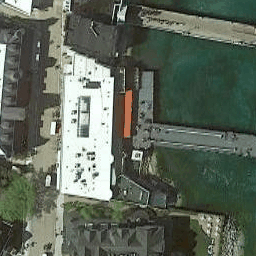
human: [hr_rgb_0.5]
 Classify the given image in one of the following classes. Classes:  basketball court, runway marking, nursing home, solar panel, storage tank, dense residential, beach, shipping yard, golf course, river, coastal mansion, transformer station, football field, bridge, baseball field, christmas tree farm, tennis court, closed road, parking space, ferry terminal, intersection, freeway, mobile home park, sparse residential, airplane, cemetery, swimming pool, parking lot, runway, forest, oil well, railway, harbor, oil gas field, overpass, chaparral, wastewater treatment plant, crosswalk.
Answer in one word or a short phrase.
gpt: ferry terminal